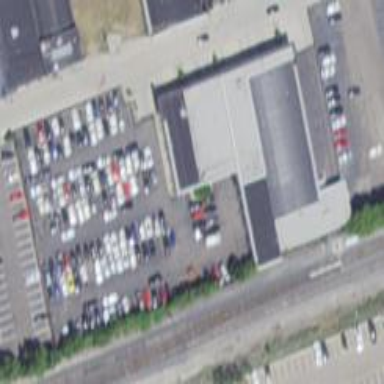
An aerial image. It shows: Car repair shop located in building.